Question: 'xgboost' is recognized in terminal but not in Rodeo GUI
I've been trying to install 'xgboost' since last night, but I just can't seem to get it to work. My latest development so far is that I am able to successfully call on the module when using the terminal, but it has an 'ImportError' when using my Rodeo GUI, also in atom-hydrogren. Any tips how I can call 'xgboost' for these?
Here 's a screencap for importing 'xgboost':
1. Success:

1. Failure: >>> import xgboost ImportError: No module named xgboost
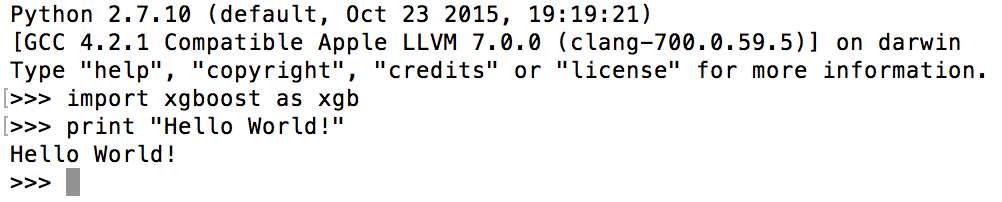
Answer: Rodeo and Mac Terminal use different versions of Python and obviously different 'PYTHONPATH' with their own set of libraries.
When you installed 'xgboost' with 'git', you used the Terminal which is configured to use Python 2.7.10 (probably pre-installed with the OS). However, it is not installed in the package site that Rodeo uses.
You have two options:
1. Make Rodeo use the package site that the Terminal uses
2. Install xgboost in Rodeo's package site
Since you stated that Rodeo is installed alongside with Anaconda, I'd go with option 2. Anaconda has a lot of useful packages pre-installed that don't come along with the pre-installed libraries that the Terminal uses.
You could follow <URL> to install 'xgboost' in Anaconda. After which, it should work fine with Rodeo.
Otherwise, you could try this code directly in Rodeo:
'''
import pip
pip.main(['install','xgboost'])
'''
If 'xgboost' cannot compile, then it means that you don't have a compatible compiler to build it. To build it in a Mac, do the following (provided you have Homebrew)
'''
brew install gcc5 --without-multilib
'''
and then install 'xgboost' with 'pip'.